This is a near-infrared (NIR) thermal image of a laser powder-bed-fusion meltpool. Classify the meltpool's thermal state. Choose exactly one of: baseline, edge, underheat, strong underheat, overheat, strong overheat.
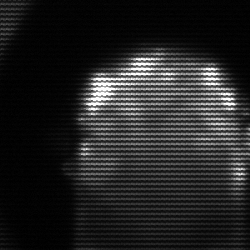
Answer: baseline